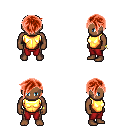
a pixel art fantasy rpg character, male body template, human, dark skin, gold chest armor, red pants, red pixie cut hairstyle, bracelets, four views (front, back, left, right), 2x2 character sprite sheet, small pixel art, hard edges, no anti-aliasing